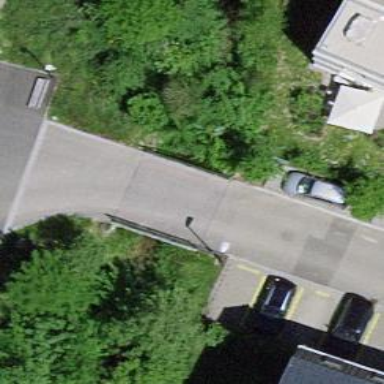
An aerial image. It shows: Residential road with asphalt surface and no sidewalk.